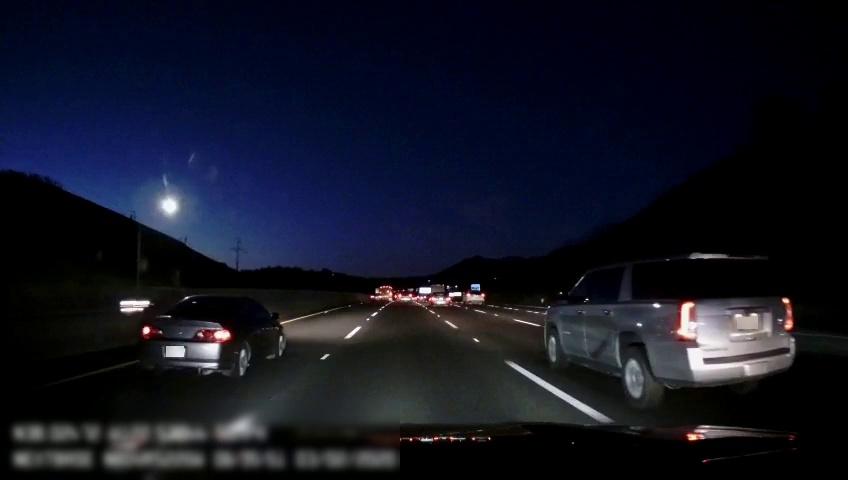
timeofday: Night
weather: Other
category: Drivable Space
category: Vehicles | Bus
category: Vehicles | Car
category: Vehicles | SUV
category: Vehicles | Car
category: Vehicles | Car
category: Vehicles | SUV
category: Vehicles | Car
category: Vehicles | Car
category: Lanes | Alternate Lane
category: Lanes | Current Lane
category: Lanes | Current Lane
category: Lanes | Alternate Lane
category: Lanes | Alternate Lane
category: Lanes | Alternate Lane